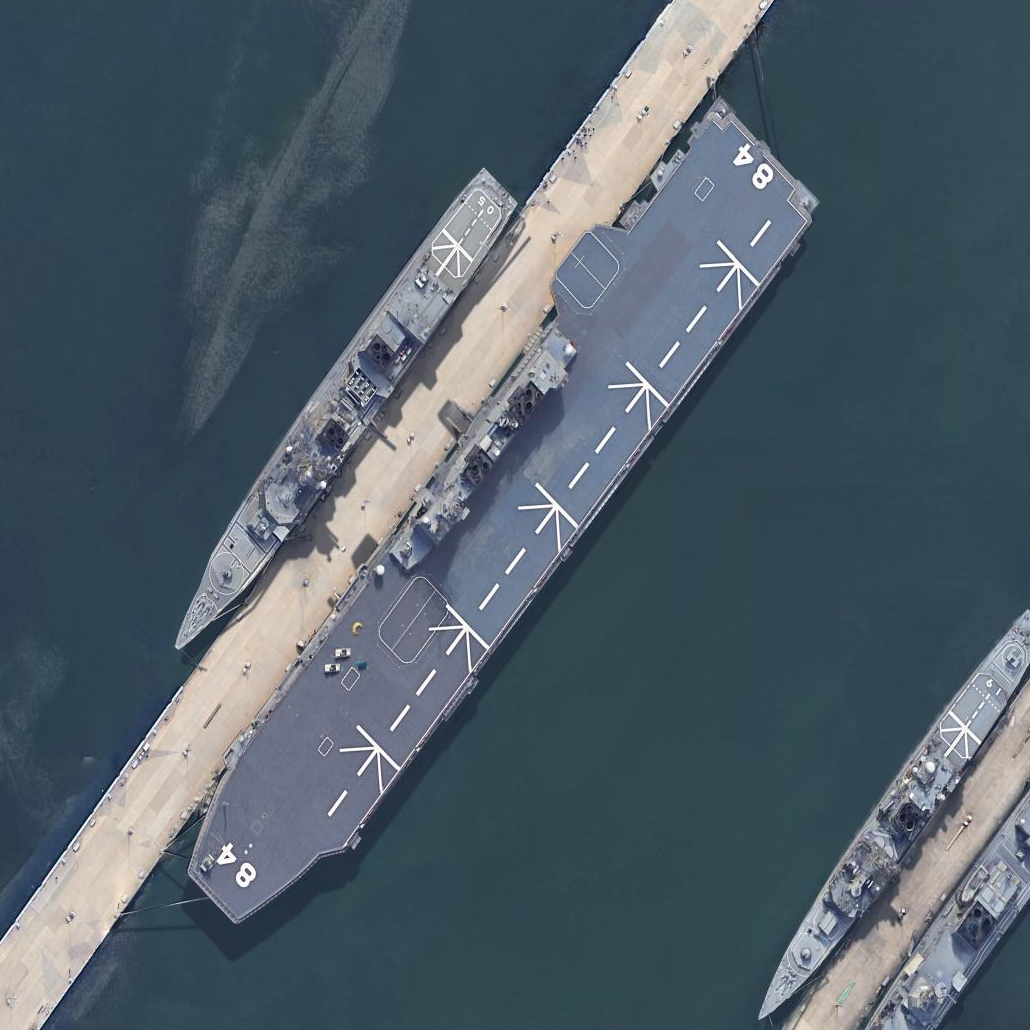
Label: assault